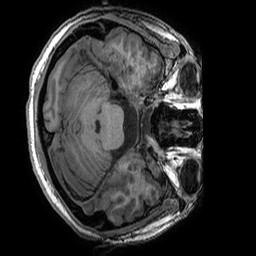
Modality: T1w
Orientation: axial
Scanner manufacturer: ge
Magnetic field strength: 3 T
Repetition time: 0.008156 s
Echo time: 0.00318 s